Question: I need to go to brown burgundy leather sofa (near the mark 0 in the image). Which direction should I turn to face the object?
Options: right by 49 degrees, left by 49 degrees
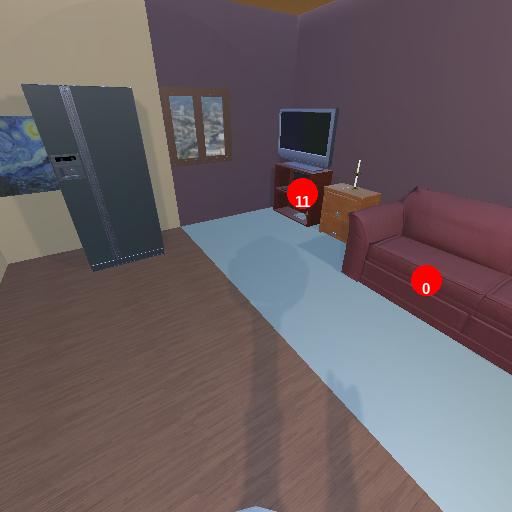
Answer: right by 49 degrees